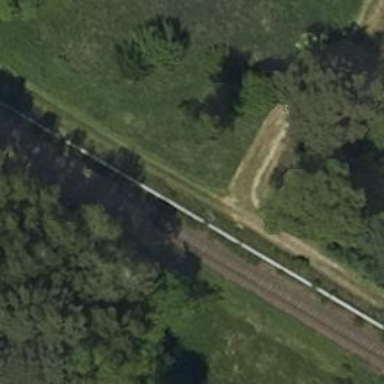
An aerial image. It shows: Railway signal.